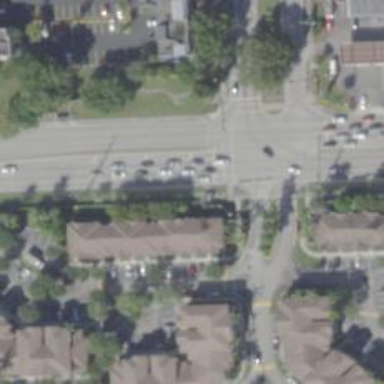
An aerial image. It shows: Asphalt footway with marked crossing lines.